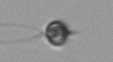
Label: Acanthoica_quattrospina